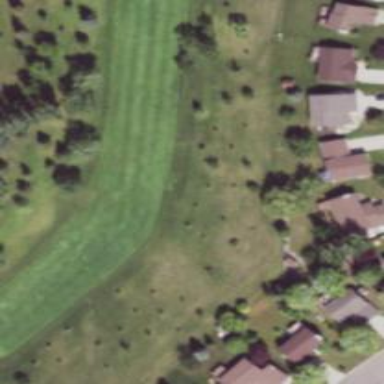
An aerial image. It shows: View of golf hole.